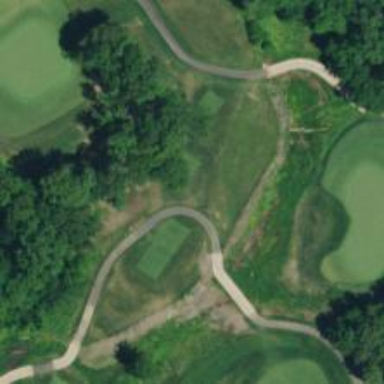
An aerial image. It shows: Pathway for golfing.